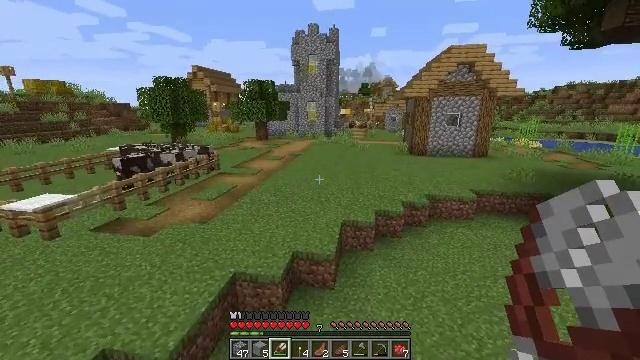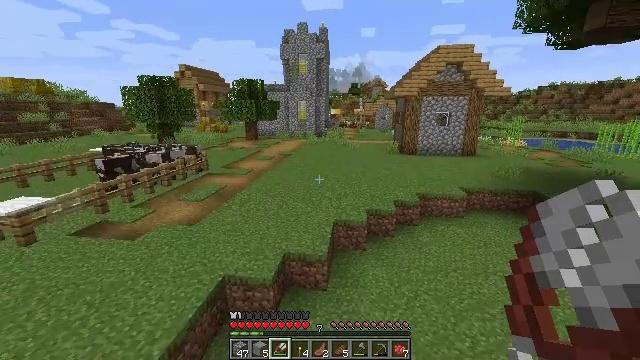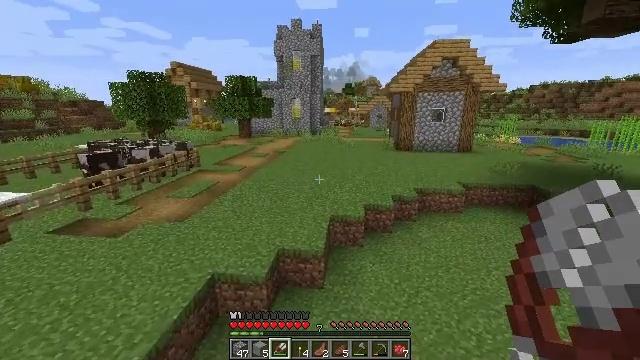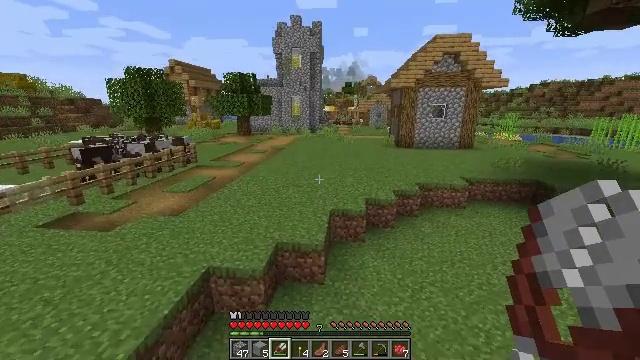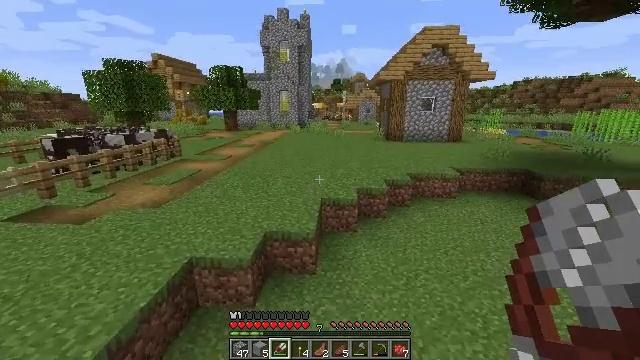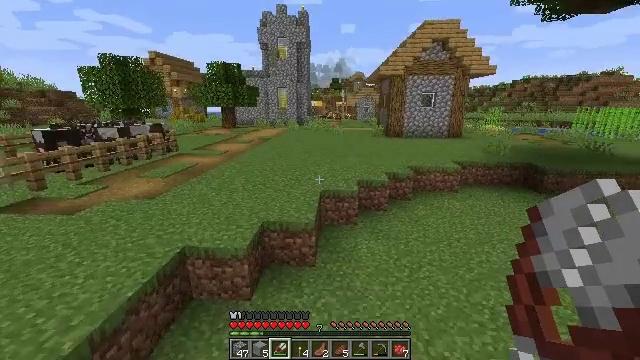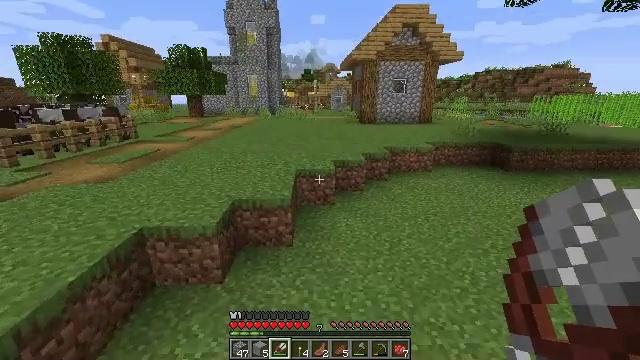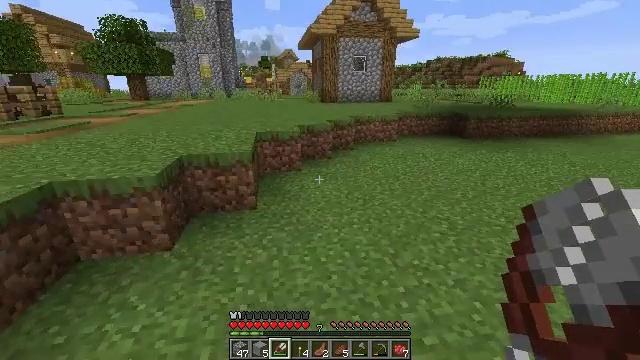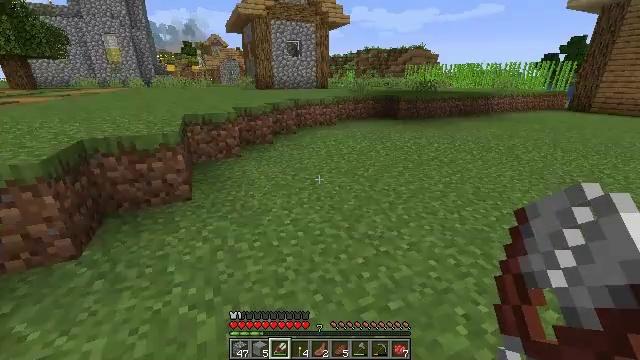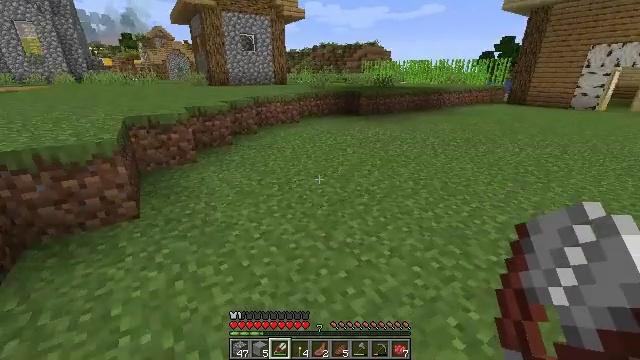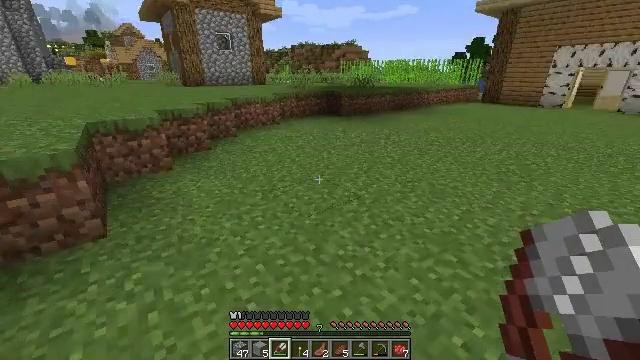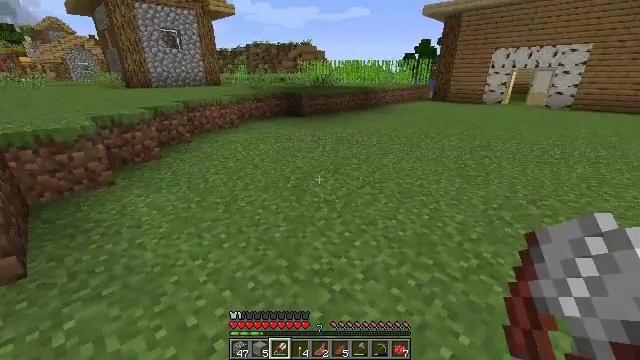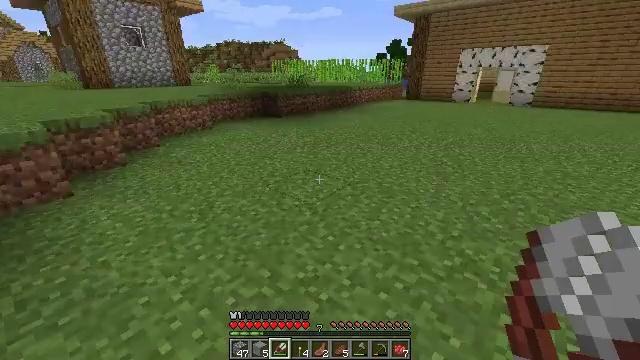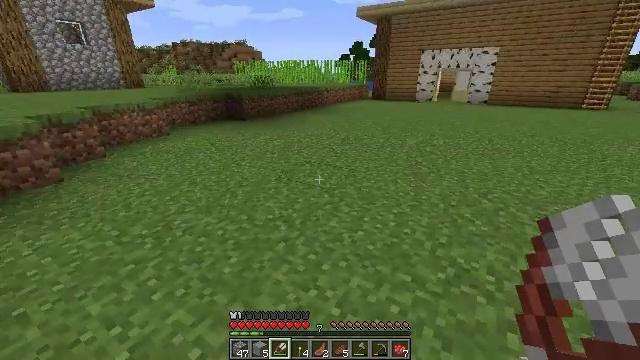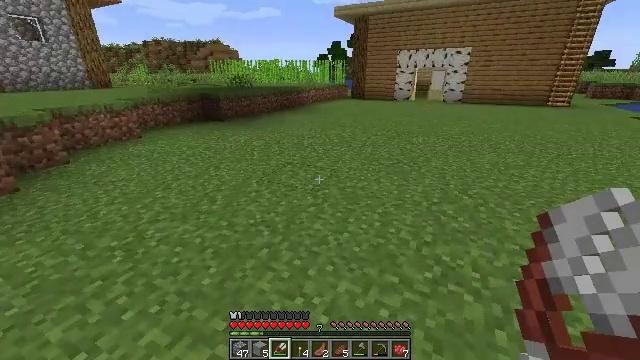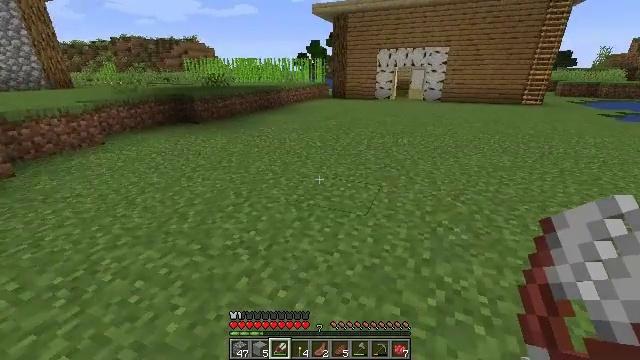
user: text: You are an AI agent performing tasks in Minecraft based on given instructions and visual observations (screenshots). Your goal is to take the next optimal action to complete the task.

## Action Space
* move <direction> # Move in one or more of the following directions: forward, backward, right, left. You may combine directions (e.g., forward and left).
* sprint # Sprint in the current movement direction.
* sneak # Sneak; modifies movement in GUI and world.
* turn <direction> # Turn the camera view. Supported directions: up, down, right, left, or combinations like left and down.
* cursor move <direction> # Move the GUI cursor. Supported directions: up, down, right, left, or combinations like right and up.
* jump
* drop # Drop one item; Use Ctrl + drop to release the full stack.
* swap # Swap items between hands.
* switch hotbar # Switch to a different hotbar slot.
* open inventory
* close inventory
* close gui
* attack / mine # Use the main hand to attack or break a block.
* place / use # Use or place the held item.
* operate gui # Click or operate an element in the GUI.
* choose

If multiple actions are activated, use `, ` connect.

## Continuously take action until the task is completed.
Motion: motion action
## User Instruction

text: Use iron ingots to craft an iron door.
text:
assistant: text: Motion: move forward, turn right, jump
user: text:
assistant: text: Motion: move forward, turn right
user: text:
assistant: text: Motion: move forward
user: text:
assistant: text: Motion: move forward, turn right
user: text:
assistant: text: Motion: move forward
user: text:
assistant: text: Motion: move forward, turn right and down
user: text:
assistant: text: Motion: move forward, turn right and down
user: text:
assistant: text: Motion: move forward, turn right and down
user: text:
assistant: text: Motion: move forward, turn right
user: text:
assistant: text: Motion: move forward, turn right
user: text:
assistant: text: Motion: move forward, turn right
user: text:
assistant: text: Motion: move forward, turn right
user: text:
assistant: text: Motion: move forward, turn right
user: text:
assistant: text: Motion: move forward, turn right
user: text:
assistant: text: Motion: move forward, turn right
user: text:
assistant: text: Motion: move forward, turn right
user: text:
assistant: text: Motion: move forward, turn right
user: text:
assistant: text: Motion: move forward, turn right
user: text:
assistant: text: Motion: move forward, turn right and up
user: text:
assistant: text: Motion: move forward, turn up
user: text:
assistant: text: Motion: move forward
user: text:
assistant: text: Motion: move forward
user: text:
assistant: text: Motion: move forward
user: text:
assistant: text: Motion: move forward
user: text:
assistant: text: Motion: move forward
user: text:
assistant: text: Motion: move forward
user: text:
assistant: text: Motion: move forward
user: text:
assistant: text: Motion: move forward
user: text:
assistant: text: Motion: move forward
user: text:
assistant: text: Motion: move forward